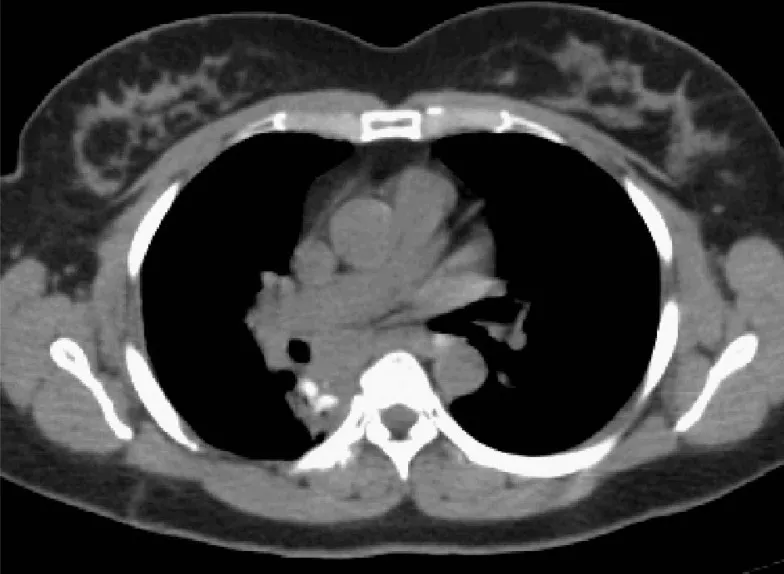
CT at four months post-RT. The mass is noted to be smaller.
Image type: radiology (ct)